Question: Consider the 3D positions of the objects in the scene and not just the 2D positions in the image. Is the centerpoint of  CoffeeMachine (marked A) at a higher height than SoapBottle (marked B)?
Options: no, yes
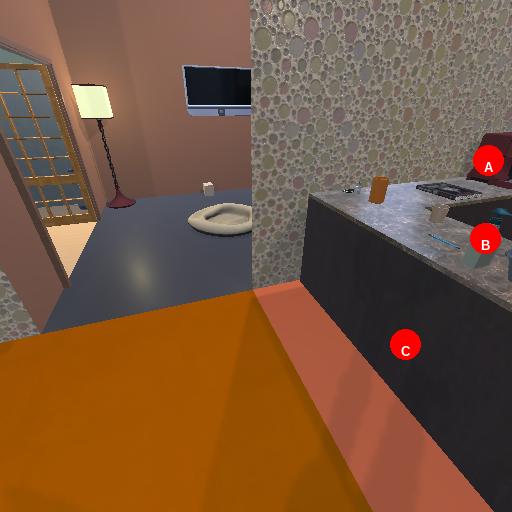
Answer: no